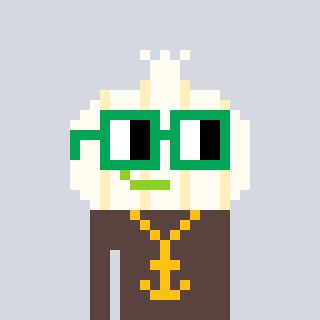
a pixel art character with square green glasses, a garlic-shaped head and a darkbrown-colored body on a cool background